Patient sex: M
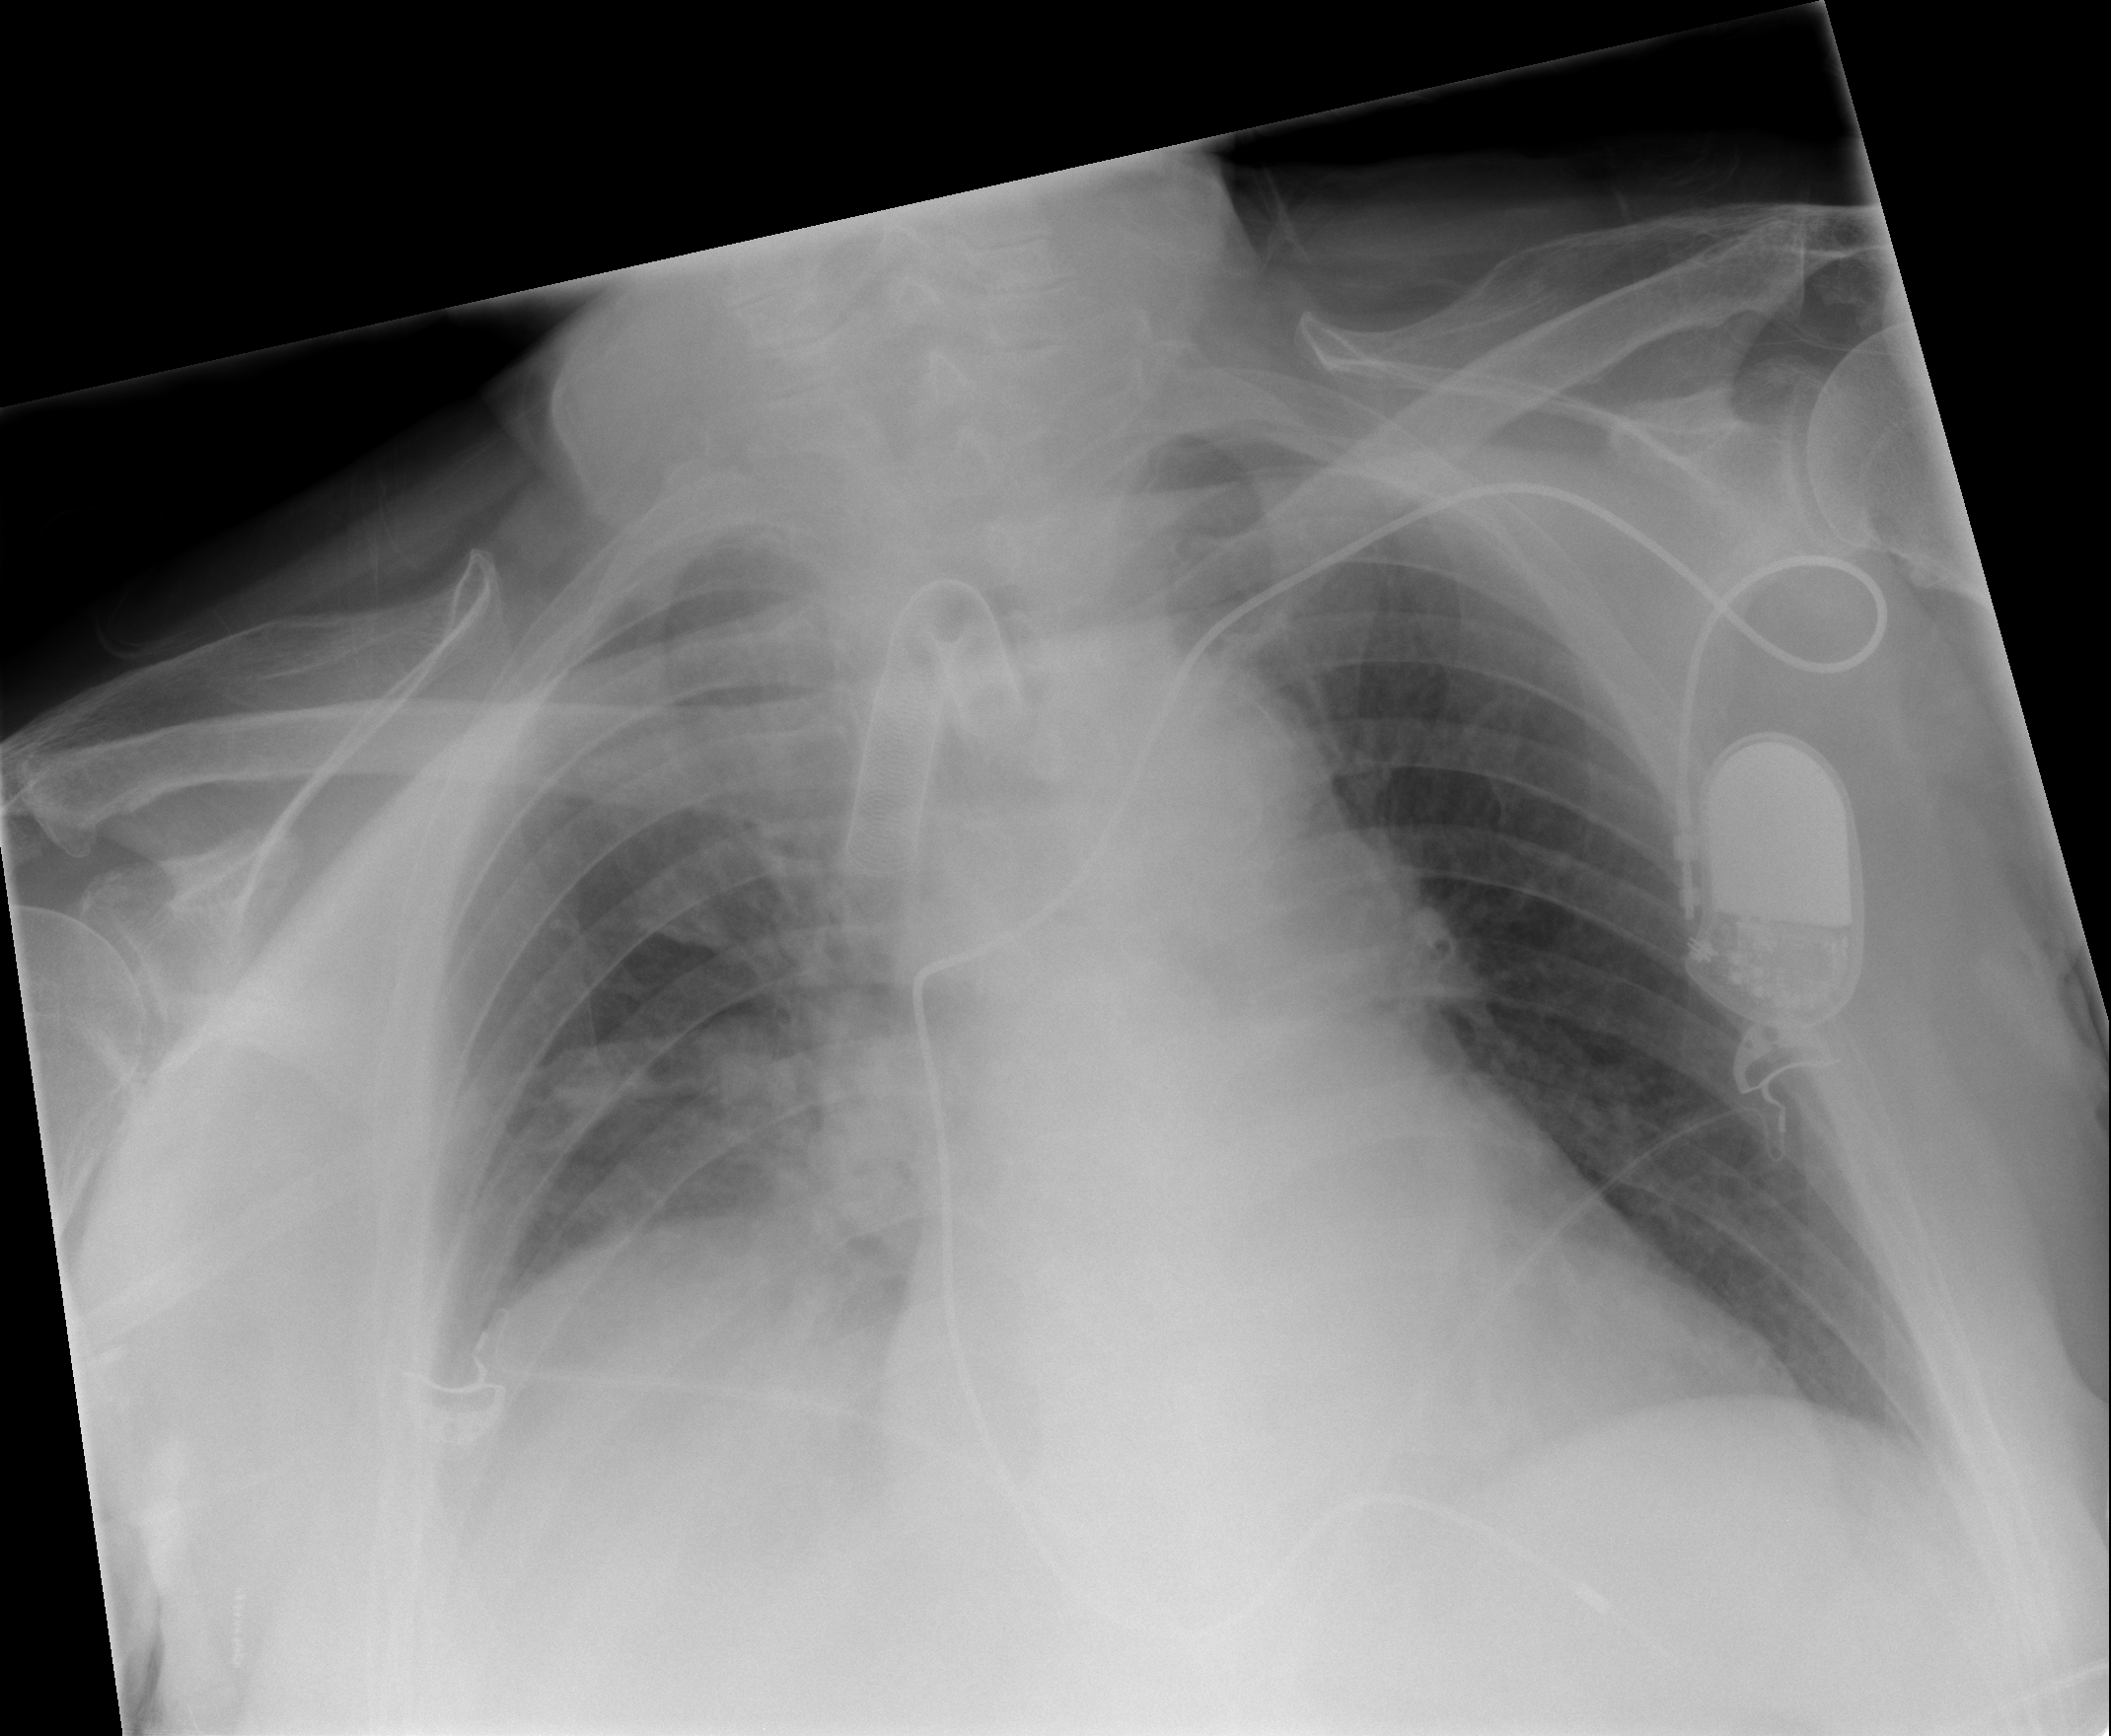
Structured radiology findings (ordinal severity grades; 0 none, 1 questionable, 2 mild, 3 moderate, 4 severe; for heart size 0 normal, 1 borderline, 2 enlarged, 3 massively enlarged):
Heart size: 2
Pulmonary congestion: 0
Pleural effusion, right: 0
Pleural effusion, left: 0
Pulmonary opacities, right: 0
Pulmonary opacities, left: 0
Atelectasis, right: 2
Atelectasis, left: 0